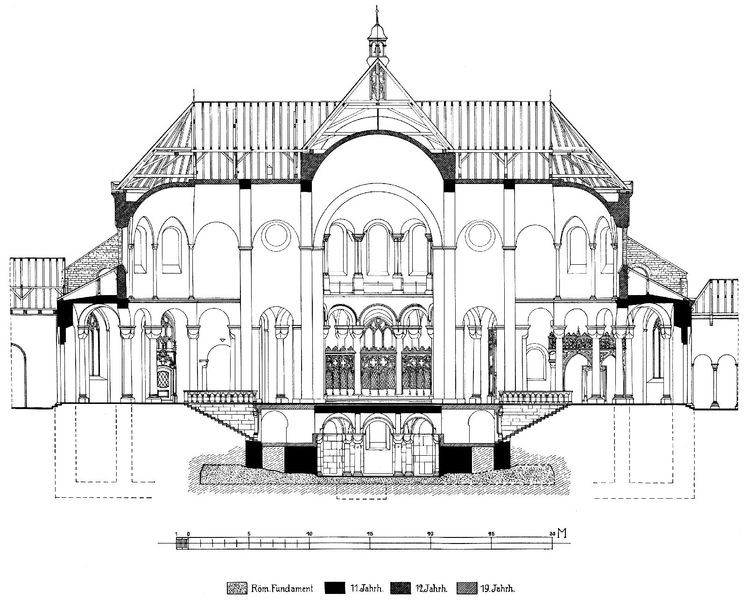
Titel: St. Maria im Kapitol in Köln
Standort: Köln, St. Maria im Kapitol (EU - D - NRW)
Schlagwörter: gebäude, aufriss, maßstab, archäologisch, geschichtlich